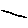
Label: line